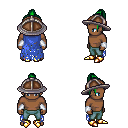
a pixel art fantasy rpg character, male body template, human, dark skin, blue tattered cape, teal pants, green short topknot hairstyle, chain helm, white cloth bracers, gold boots, four views (front, back, left, right), 2x2 character sprite sheet, small pixel art, hard edges, no anti-aliasing